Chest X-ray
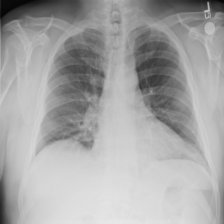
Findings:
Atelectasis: negative
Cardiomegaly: negative
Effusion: negative
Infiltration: negative
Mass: negative
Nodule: negative
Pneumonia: negative
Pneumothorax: negative
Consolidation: negative
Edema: negative
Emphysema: negative
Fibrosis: negative
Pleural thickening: negative
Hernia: negative